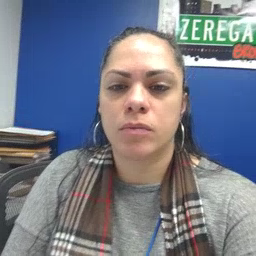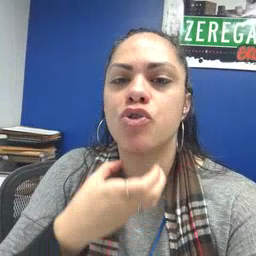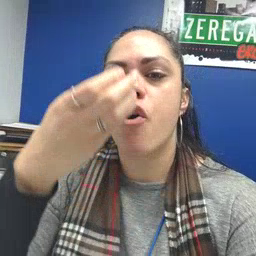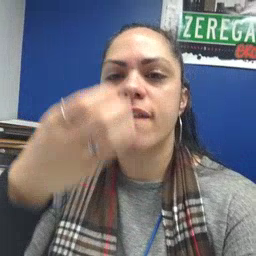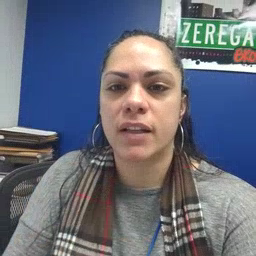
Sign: giraffe